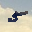
Label: 5